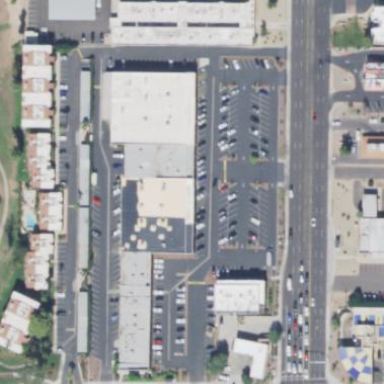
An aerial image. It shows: Retail area.